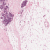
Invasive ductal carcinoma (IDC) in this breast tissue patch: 0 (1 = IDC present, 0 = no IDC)